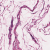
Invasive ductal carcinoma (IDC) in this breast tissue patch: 1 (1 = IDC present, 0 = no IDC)